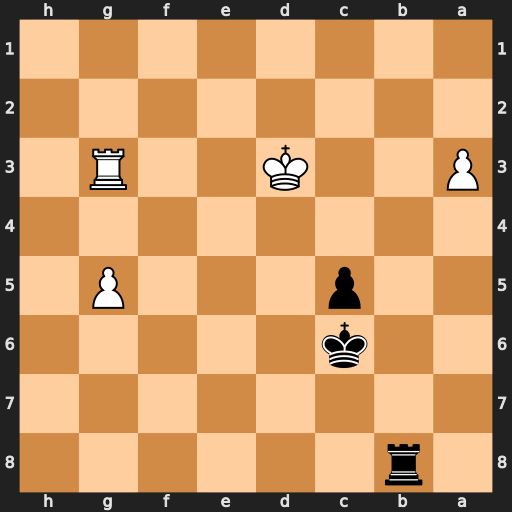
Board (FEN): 1r6/8/2k5/2p3P1/8/P2K2R1/8/8
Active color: b
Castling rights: -
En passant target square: -
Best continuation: Rb3+ Ke4 Rxg3